Question: To plot a normal distribution curve in R we can use:
'''
(x = seq(-4,4, length=100))
y = dnorm(x)
plot(x, y)
'''

If 'dnorm' calculates y as a function of x, does R have a function that calculates x as a function of y? If not what is the best way to approach this?
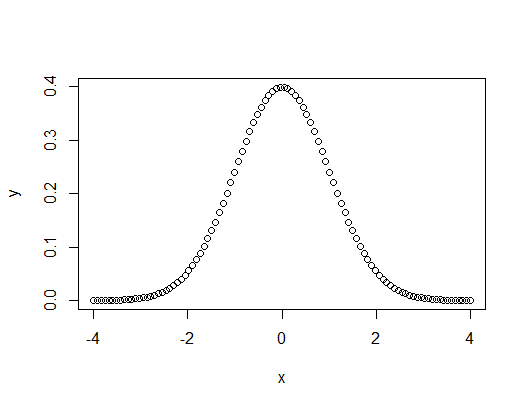
Answer: I'm not sure if the inverse of the density function is built in -- it's not used nearly as often as the inverse of the cumulative distribution function. I can't think offhand of too many situation where the inverse density function is useful. Of course, that doesn't mean there aren't any, so if you are sure this is the function you need, you could just do:
'''
dnorminv<-function(y) sqrt(-2*log(sqrt(2*pi)*y))
plot(x, y)
points(dnorminv(y),y,pch=3)
'''